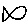
Label: fish